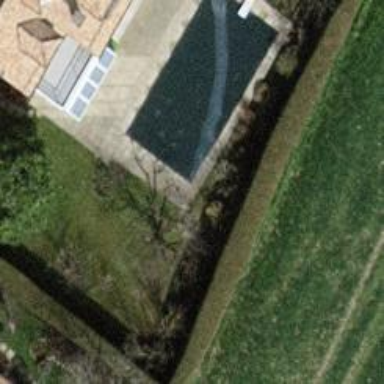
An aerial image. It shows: Swimming pool located in leisure land.